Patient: sex M, age 46
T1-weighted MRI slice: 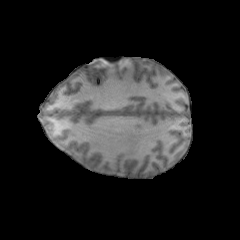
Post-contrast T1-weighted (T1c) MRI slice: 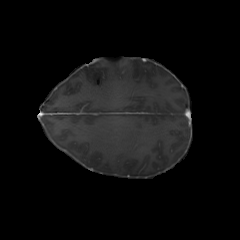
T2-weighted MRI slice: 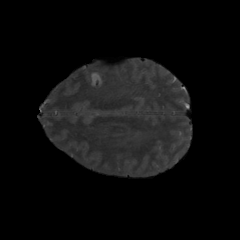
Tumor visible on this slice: no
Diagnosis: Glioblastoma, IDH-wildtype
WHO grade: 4